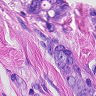
Metastatic tissue present: yes